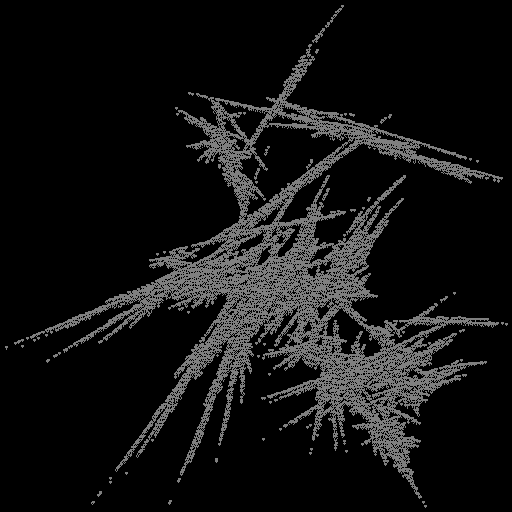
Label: groundpine